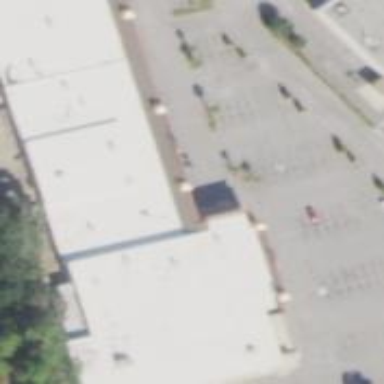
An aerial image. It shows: Parking space.